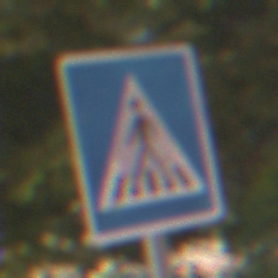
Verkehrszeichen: FussgaengerueberwegRechts
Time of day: MorningAfternoon
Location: Outdoor (Nature)
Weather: Clear
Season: Summer
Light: Natural